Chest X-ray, AP view. Patient: 67 years old, sex M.
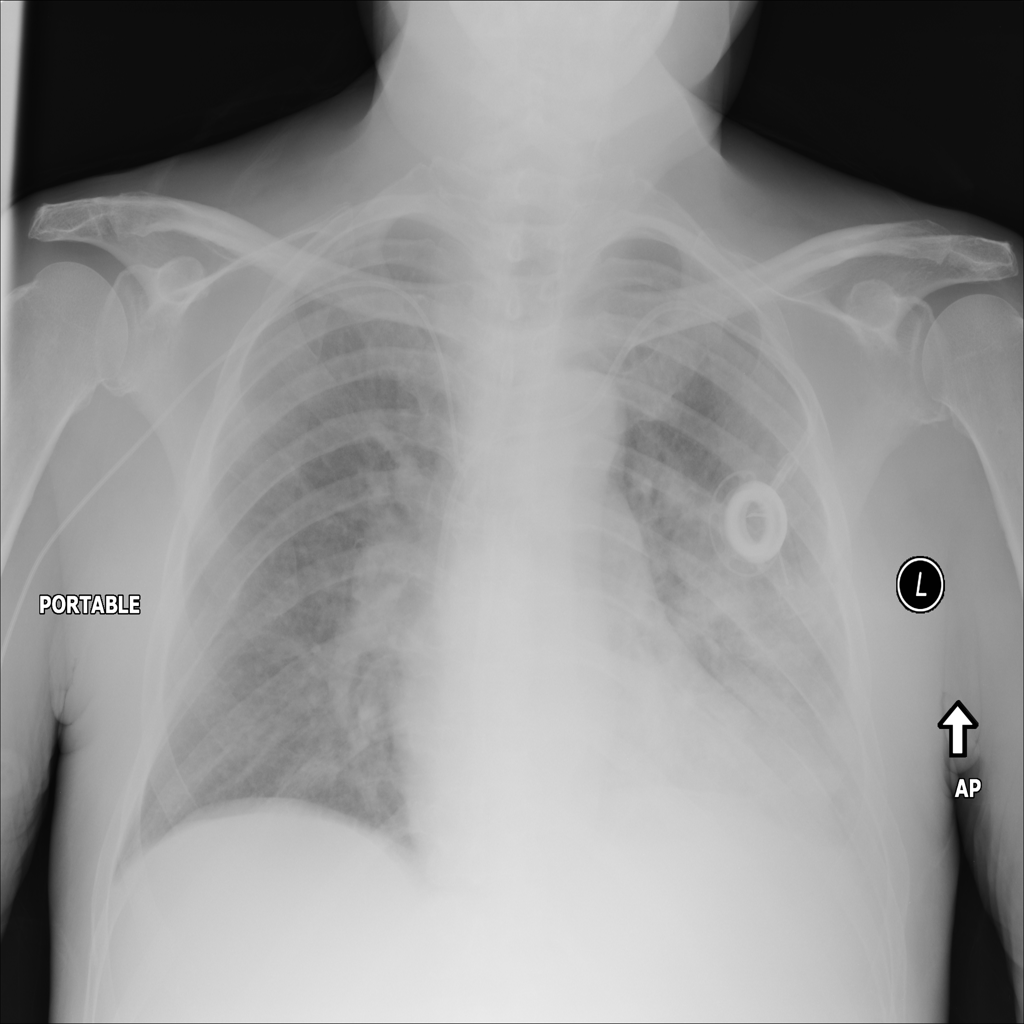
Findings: Pneumonia